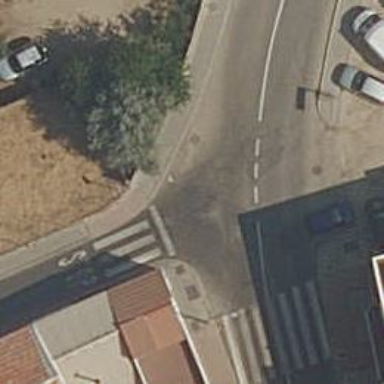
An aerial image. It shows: Road with stop sign.